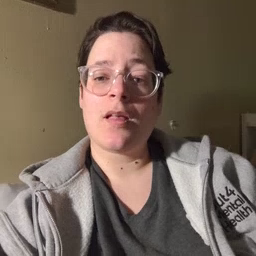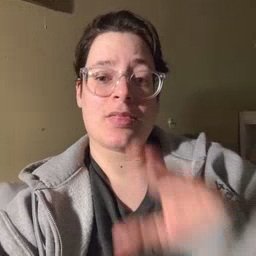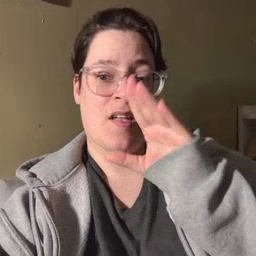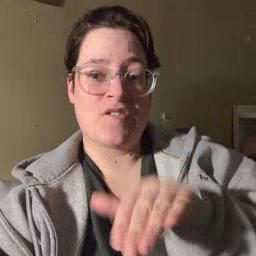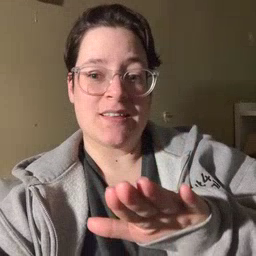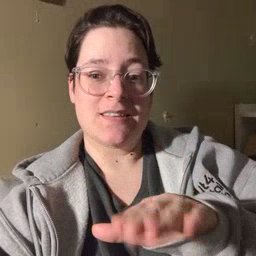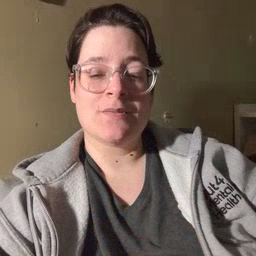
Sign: elephant